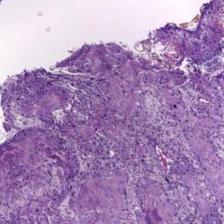
Diagnosis: OSCC